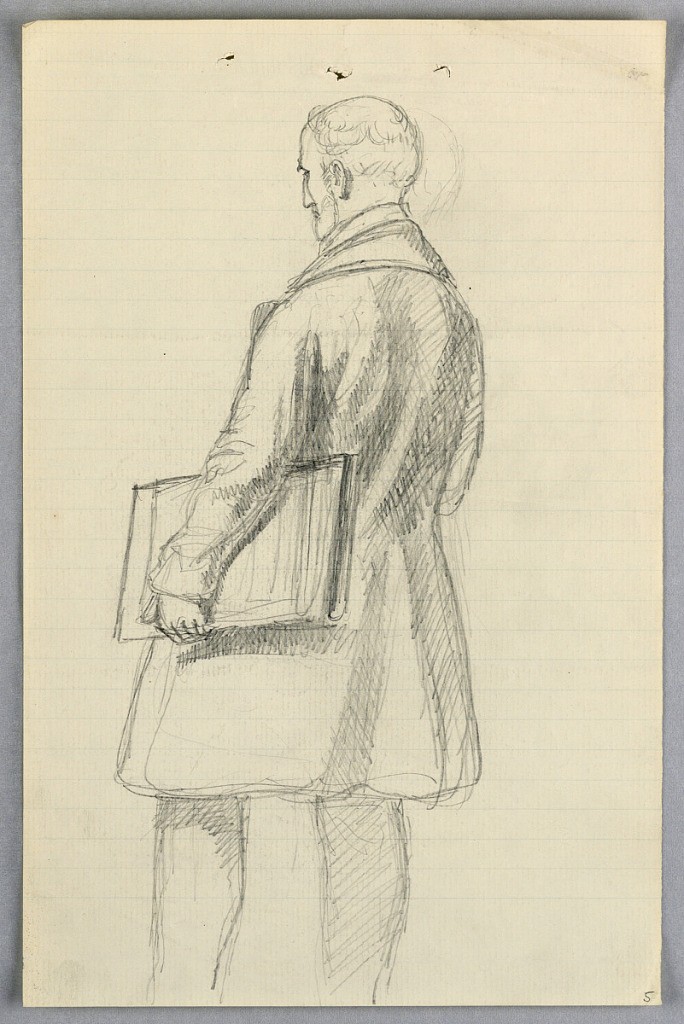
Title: Study for "Scientific Group"
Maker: Daniel Huntington, American, 1816–1906
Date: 1858
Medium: Graphite on lined white laid paper
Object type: Drawing
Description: Man facing left, a large book or portfolio under his left arm.